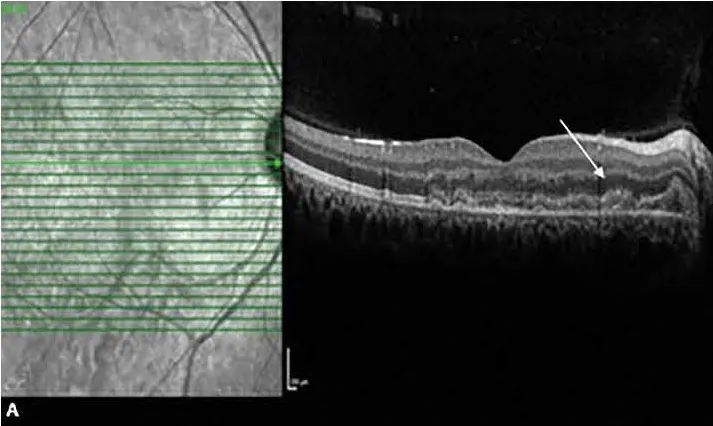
Intraretinal fluid resolved completely and SRD resolved partially in the right.
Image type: ophthalmic_imaging (oct)